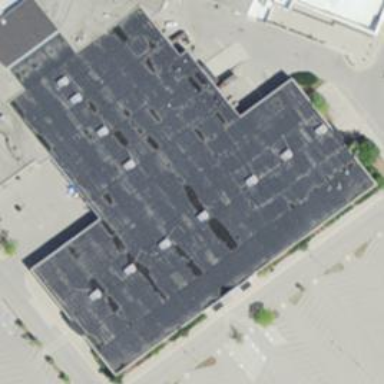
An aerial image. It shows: Part of the building is designated for retail.